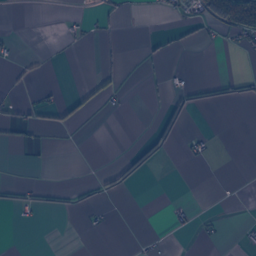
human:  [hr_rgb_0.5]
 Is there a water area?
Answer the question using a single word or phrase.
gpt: yes

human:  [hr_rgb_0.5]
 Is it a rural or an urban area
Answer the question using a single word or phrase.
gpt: rural

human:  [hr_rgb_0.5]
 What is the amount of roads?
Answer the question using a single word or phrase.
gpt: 93

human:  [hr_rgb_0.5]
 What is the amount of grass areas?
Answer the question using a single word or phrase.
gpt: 55

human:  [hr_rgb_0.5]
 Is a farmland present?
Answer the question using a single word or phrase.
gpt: yes

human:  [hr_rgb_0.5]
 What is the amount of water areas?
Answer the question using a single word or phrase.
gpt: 26

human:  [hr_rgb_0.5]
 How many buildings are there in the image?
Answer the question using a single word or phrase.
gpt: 126

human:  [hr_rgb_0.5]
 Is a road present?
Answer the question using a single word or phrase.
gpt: yes

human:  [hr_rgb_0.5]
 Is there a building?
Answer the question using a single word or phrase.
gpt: yes

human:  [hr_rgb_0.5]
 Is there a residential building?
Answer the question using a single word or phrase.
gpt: yes

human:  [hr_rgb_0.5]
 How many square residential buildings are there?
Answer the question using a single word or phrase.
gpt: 2

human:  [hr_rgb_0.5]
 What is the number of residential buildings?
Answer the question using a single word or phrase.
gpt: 120

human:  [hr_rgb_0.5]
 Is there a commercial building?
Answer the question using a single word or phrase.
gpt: no

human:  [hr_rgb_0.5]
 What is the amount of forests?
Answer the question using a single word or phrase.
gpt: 33

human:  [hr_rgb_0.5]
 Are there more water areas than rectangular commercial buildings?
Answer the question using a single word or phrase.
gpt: yes

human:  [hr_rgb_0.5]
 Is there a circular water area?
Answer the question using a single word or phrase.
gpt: yes

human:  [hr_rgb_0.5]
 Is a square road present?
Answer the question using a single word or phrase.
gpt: no

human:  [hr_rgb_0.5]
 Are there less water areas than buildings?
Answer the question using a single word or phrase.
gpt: yes

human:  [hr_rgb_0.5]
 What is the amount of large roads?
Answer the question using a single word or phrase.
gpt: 0

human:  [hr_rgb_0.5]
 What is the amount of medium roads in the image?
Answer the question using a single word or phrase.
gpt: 0

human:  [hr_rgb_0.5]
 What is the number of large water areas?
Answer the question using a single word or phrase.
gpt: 8

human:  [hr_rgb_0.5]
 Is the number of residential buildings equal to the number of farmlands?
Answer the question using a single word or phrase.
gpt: no

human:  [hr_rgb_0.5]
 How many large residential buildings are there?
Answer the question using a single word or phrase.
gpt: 0

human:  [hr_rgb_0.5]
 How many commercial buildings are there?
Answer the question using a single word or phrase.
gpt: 0

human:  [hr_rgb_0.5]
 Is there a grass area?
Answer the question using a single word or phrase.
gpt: yes

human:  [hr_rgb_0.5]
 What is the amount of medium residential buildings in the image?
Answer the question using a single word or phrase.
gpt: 5

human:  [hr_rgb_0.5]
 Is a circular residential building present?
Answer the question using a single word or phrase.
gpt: yes

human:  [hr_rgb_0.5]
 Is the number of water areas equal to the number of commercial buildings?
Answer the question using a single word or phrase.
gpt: no

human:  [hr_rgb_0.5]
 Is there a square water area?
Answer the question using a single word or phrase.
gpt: yes

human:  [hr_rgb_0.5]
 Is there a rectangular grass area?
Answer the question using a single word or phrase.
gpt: yes

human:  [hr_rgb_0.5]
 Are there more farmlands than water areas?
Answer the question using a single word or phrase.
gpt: yes

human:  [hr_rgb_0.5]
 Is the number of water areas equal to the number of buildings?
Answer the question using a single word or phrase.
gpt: no

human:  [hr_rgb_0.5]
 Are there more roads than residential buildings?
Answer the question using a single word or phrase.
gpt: no

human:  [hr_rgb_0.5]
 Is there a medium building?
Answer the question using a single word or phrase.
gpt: yes

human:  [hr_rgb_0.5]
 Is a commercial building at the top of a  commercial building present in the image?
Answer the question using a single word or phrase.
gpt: no

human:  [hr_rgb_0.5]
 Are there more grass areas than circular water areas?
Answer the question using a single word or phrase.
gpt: yes

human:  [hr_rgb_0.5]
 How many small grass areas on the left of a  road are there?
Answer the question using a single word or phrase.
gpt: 6

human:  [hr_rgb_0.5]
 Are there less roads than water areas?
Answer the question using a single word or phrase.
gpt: no

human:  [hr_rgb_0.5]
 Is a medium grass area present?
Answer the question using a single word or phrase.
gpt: yes

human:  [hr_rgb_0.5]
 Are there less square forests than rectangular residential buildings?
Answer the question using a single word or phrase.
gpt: yes

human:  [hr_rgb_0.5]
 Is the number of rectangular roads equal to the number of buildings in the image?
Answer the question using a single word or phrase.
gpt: no

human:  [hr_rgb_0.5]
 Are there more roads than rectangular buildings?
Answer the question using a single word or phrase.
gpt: yes

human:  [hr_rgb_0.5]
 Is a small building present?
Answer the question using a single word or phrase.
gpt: yes

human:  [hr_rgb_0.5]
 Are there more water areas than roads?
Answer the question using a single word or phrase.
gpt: no

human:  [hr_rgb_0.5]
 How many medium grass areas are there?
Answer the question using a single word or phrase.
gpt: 11

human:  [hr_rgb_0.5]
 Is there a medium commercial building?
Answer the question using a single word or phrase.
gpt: no

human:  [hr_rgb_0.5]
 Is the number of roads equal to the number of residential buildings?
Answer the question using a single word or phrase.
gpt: no

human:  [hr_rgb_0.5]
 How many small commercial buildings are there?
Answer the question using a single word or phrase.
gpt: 0

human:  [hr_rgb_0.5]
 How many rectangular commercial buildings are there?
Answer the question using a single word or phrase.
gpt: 0

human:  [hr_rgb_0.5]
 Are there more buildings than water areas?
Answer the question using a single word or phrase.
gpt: yes

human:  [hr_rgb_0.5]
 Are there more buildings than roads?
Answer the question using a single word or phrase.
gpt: yes

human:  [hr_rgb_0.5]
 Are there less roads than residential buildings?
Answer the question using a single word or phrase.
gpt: yes

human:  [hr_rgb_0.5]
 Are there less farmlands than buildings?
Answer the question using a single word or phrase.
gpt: yes

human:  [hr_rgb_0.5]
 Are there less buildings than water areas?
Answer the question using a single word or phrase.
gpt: no

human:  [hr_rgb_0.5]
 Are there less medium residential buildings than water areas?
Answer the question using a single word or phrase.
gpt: yes

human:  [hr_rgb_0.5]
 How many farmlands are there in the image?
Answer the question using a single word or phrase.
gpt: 37

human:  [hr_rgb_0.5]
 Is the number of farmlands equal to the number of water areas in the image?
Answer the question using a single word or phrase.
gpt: no

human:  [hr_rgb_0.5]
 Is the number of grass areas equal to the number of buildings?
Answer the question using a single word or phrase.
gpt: no

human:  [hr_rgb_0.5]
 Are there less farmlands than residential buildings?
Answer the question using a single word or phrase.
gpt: yes

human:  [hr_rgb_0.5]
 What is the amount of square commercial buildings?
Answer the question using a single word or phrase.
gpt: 0

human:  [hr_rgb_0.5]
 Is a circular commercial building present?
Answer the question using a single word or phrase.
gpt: no

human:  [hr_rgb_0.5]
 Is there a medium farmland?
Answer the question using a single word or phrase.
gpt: no

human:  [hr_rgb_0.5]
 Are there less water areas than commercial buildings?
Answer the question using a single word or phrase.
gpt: no

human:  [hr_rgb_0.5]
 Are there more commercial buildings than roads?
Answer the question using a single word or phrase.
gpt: no